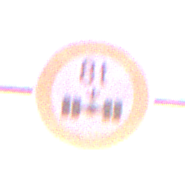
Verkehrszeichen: TatsaechlicheAchslast
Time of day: SunriseSunset
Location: Outdoor (Urban)
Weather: PartlyCloudy
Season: NotSpecified
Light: Natural